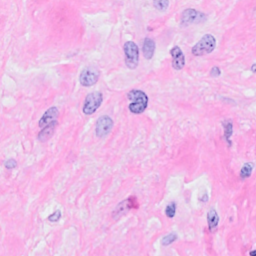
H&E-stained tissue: Breast